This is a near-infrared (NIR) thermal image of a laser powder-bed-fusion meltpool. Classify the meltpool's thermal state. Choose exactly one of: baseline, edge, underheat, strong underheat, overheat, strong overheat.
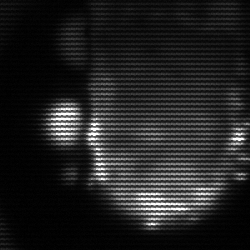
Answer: baseline